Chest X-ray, PA view. Patient: 54 years old, sex F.
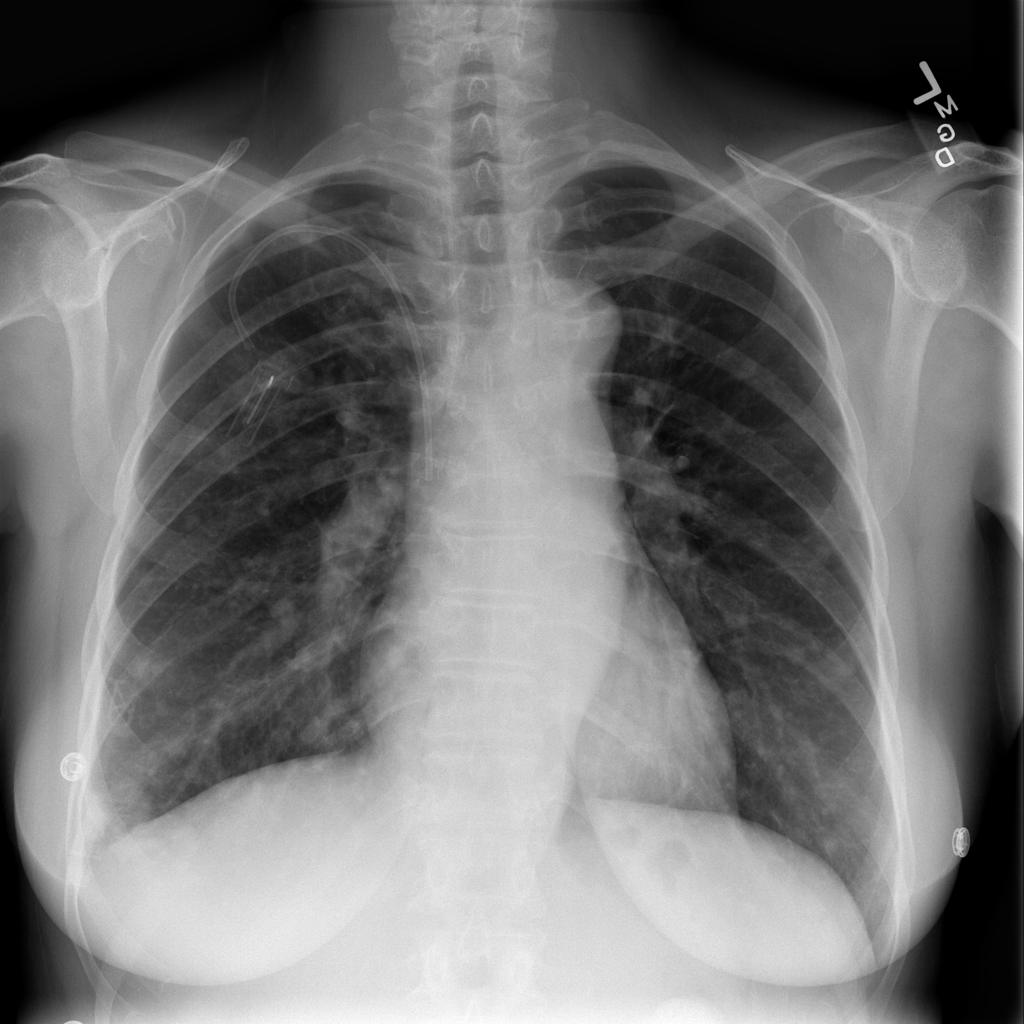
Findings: Pneumonia